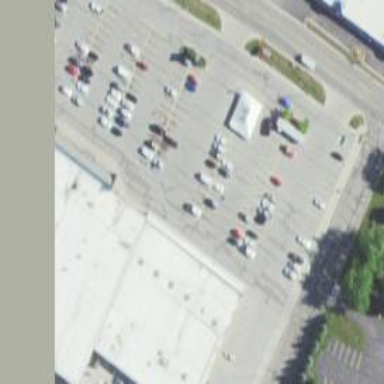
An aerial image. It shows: Parking space.